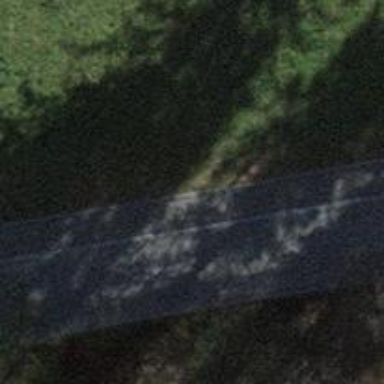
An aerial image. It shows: Asphalt sidewalk.